Question: I'm currently working on a project where I have an image of around 3.9gb. I want to create a google maps like view for this image (which is something LibVIPS can generate) by executing the following command:
'''
vips-dev-8.1.1inips.exe dzsave testje-131072.tiff mydz
'''
However when doing this some warnings are shown and after that the program crashes:
'''
vips warning: tiff2vips: no resolution information for TIFF image "testje-131072.tiff" -- defaulting to 1 pixel per mm
vips warning: tiff2vips: no resolution information for TIFF image "testje-131072.tiff" -- defaulting to 1 pixel per mm
vips warning: vips_tracked: out of memory --- size == 48MB
'''

Anyone got a clue what I could do to be able to process an image of this size using Vips? (Or any other library?).
I've done some investigation myself and it seems we need to have BigTiff, I've looked in the VIPS source code and saw the term BigTiff being used a number of times so I suppose it should be supported?
'''
Some information about the image:
Width: 131072
Height: 131072
Chunks: 32x32 (4096x4096 each)
Compression: LZW
'''
When opening the image in a tool like VLIV (Very Large Image Viewer) the image opens fine.
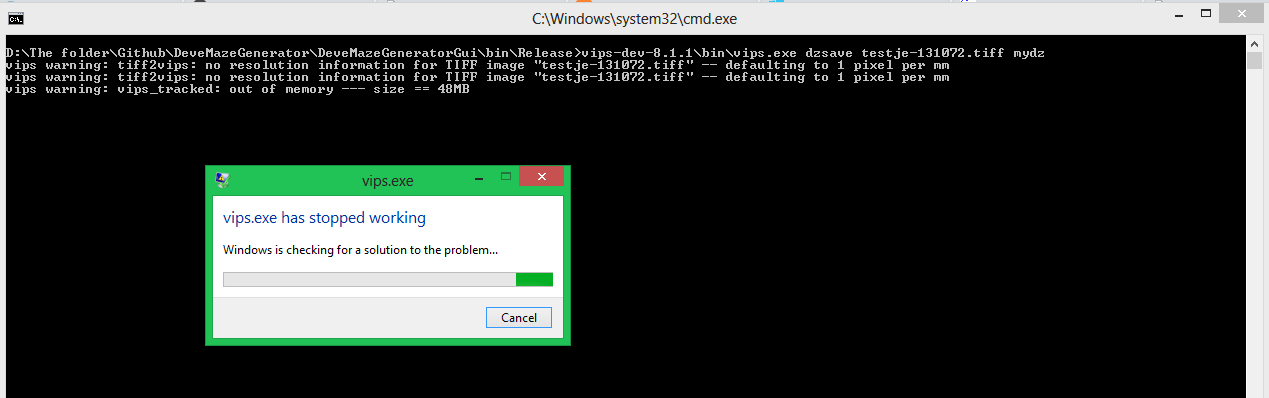
Answer: I'm the libvips maintainer. The vips.exe binary includes bigtiff support and should be easily able to process an image of this size. It's challenging to build yourself on Windows, perhaps a week's work, I wouldn't try to make your own unless you are very expert.
I think the problem is probably your input image. I think it is using very large tiles (4096 x 4096). libvips is having to keep two complete lines of tiles in memory, so 4096 x 131072 x 3 x 2 pixels, which is 3GB straight away.
I would remake your source image. Use smaller tiles, perhaps 512 x 512, and make sure you are writing a bigtiff image. Please open an issue on the libvips tracker if you still have problems, it's easier to debug stuff there.
<URL>
Edit: there's now an official 64-bit Windows build of libvips and vips.exe, it might help:
<URL>